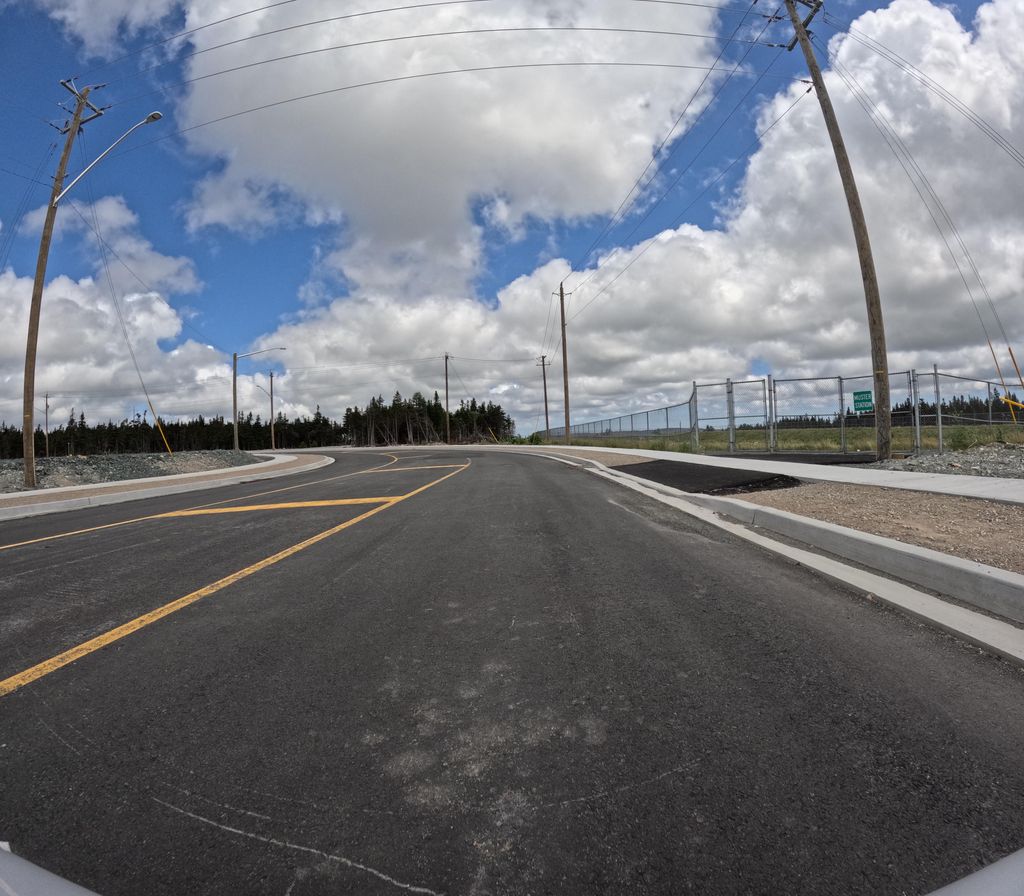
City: st_johns